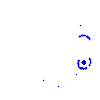
Particle: pion